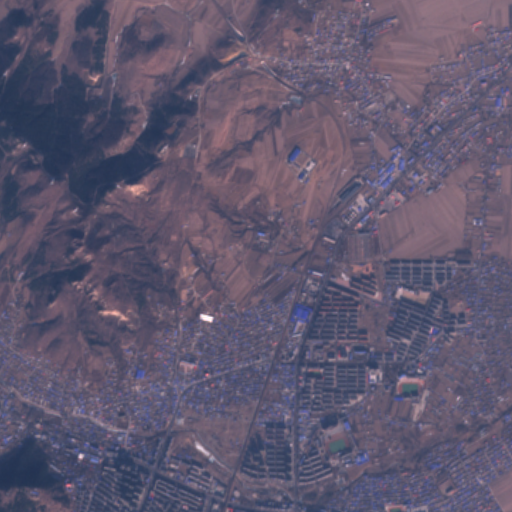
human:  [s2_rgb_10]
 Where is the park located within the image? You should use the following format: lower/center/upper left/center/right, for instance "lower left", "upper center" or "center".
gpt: The park is located in the lower right of the image.
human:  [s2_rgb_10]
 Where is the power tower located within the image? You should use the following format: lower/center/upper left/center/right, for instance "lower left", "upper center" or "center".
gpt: The power tower is located in the upper center of the image.
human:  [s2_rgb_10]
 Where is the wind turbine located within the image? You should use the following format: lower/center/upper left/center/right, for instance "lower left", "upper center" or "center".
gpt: The wind turbine is located in the upper left of the image.
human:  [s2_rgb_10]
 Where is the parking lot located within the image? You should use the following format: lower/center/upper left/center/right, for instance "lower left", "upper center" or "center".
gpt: There is no parking lot in the image.